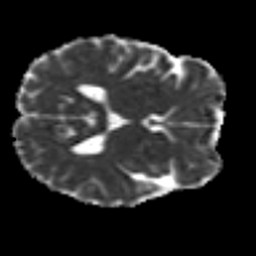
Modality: MD
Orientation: axial
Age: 50
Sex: female
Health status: ill
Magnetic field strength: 3 T
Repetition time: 8.4 s
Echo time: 0.0926 s